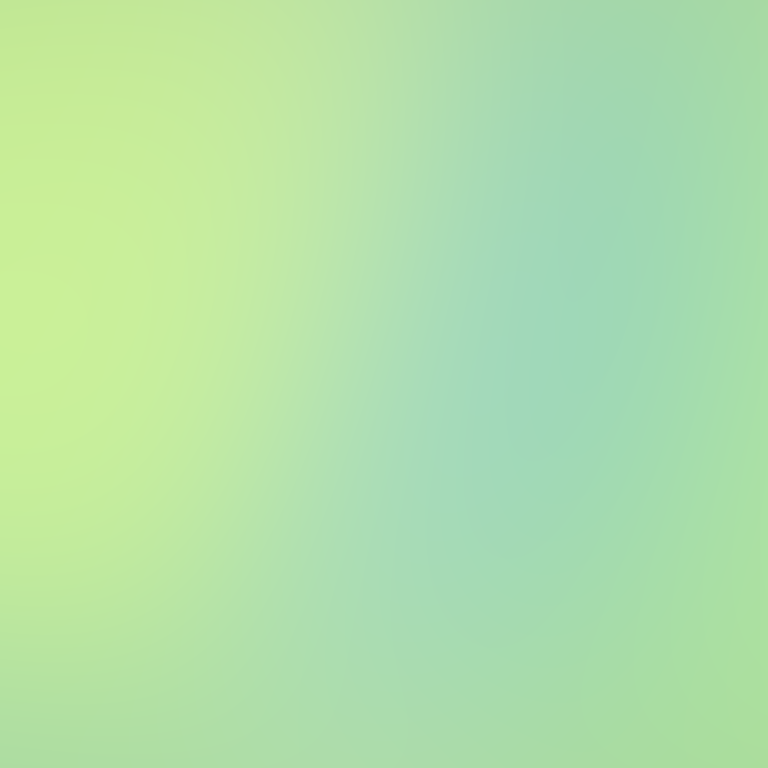
Abstract light effect, smooth gradient from soft yellow-green to gentle teal, calm atmosphere, diffuse light, no room, no furniture, no objects.